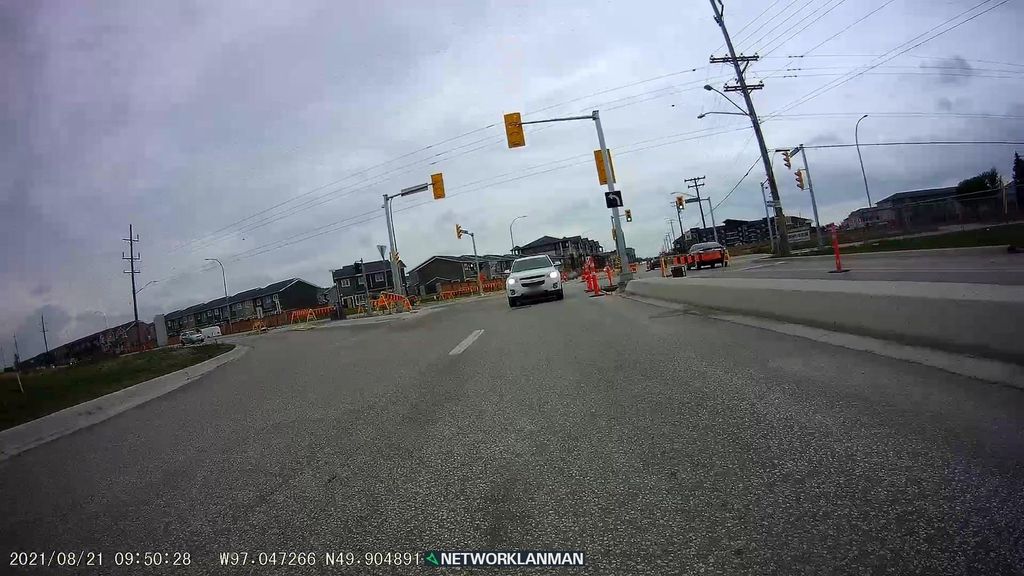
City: winnipeg